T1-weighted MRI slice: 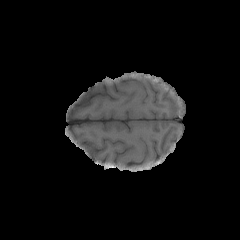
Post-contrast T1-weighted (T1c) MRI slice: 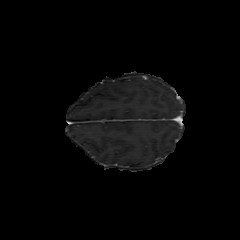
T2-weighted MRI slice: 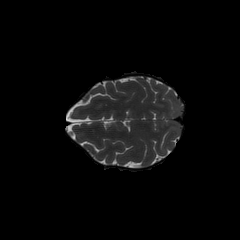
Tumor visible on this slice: no